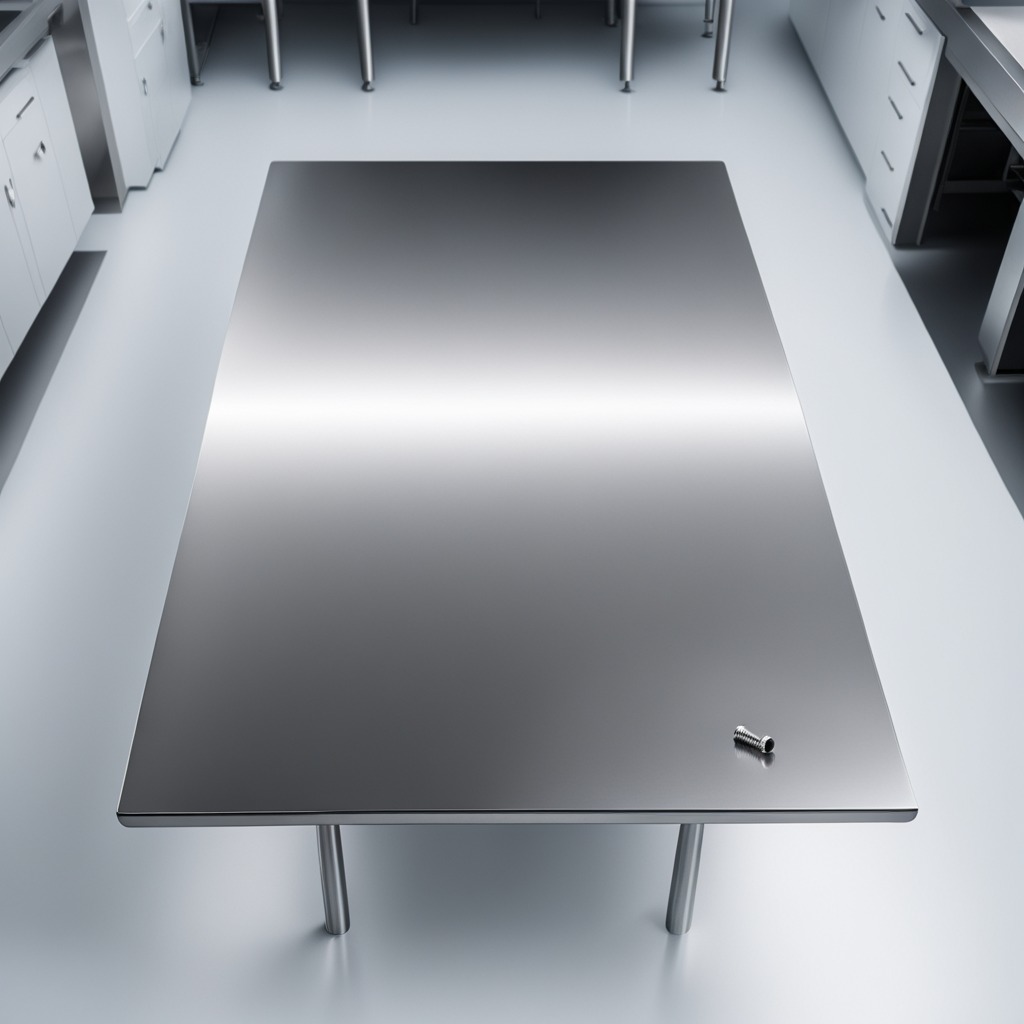
A metal screw is lying on the stainless steel table in a high-end prototyping lab.